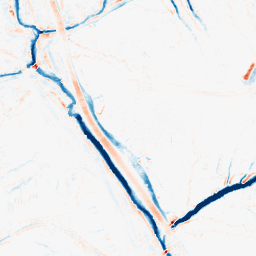
Category: morphological
Decomposition family: morphological
Decomposition parameters: operation: average
size: 5
Upsampling method: linear_exact
Upsampling parameters: scale: 4
Upsampling scale: 4